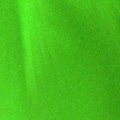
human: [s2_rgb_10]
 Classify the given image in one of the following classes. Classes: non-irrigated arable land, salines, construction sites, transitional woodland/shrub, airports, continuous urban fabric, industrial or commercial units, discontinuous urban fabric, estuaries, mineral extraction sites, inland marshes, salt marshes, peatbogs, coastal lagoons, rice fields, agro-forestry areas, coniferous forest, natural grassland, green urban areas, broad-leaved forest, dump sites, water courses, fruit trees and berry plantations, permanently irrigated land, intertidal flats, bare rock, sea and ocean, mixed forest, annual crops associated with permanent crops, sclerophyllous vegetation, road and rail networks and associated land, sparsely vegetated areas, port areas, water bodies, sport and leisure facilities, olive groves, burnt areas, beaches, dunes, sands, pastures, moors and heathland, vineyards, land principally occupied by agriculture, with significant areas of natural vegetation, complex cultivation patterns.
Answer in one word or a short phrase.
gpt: coastal lagoons